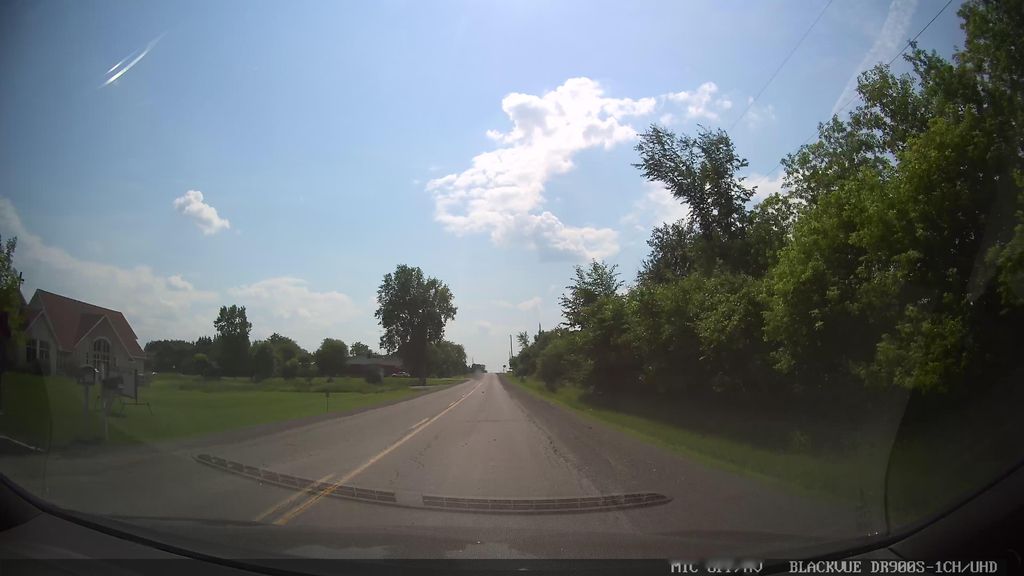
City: ottawa-gatineau